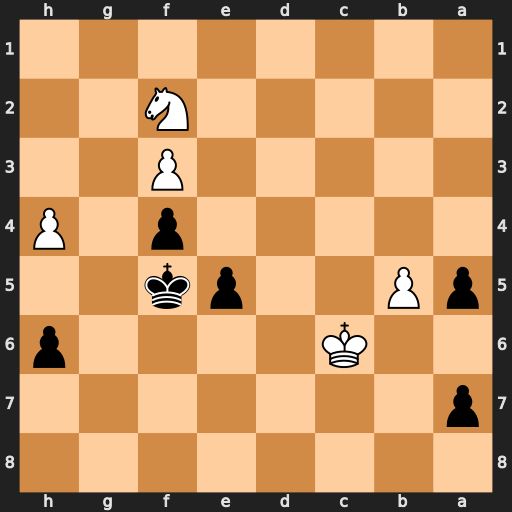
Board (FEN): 8/p7/2K4p/pP2pk2/5p1P/5P2/5N2/8
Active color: b
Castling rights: -
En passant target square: -
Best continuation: a4 Ne4 a3 Nc3 e4